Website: apple
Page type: newsletter-management
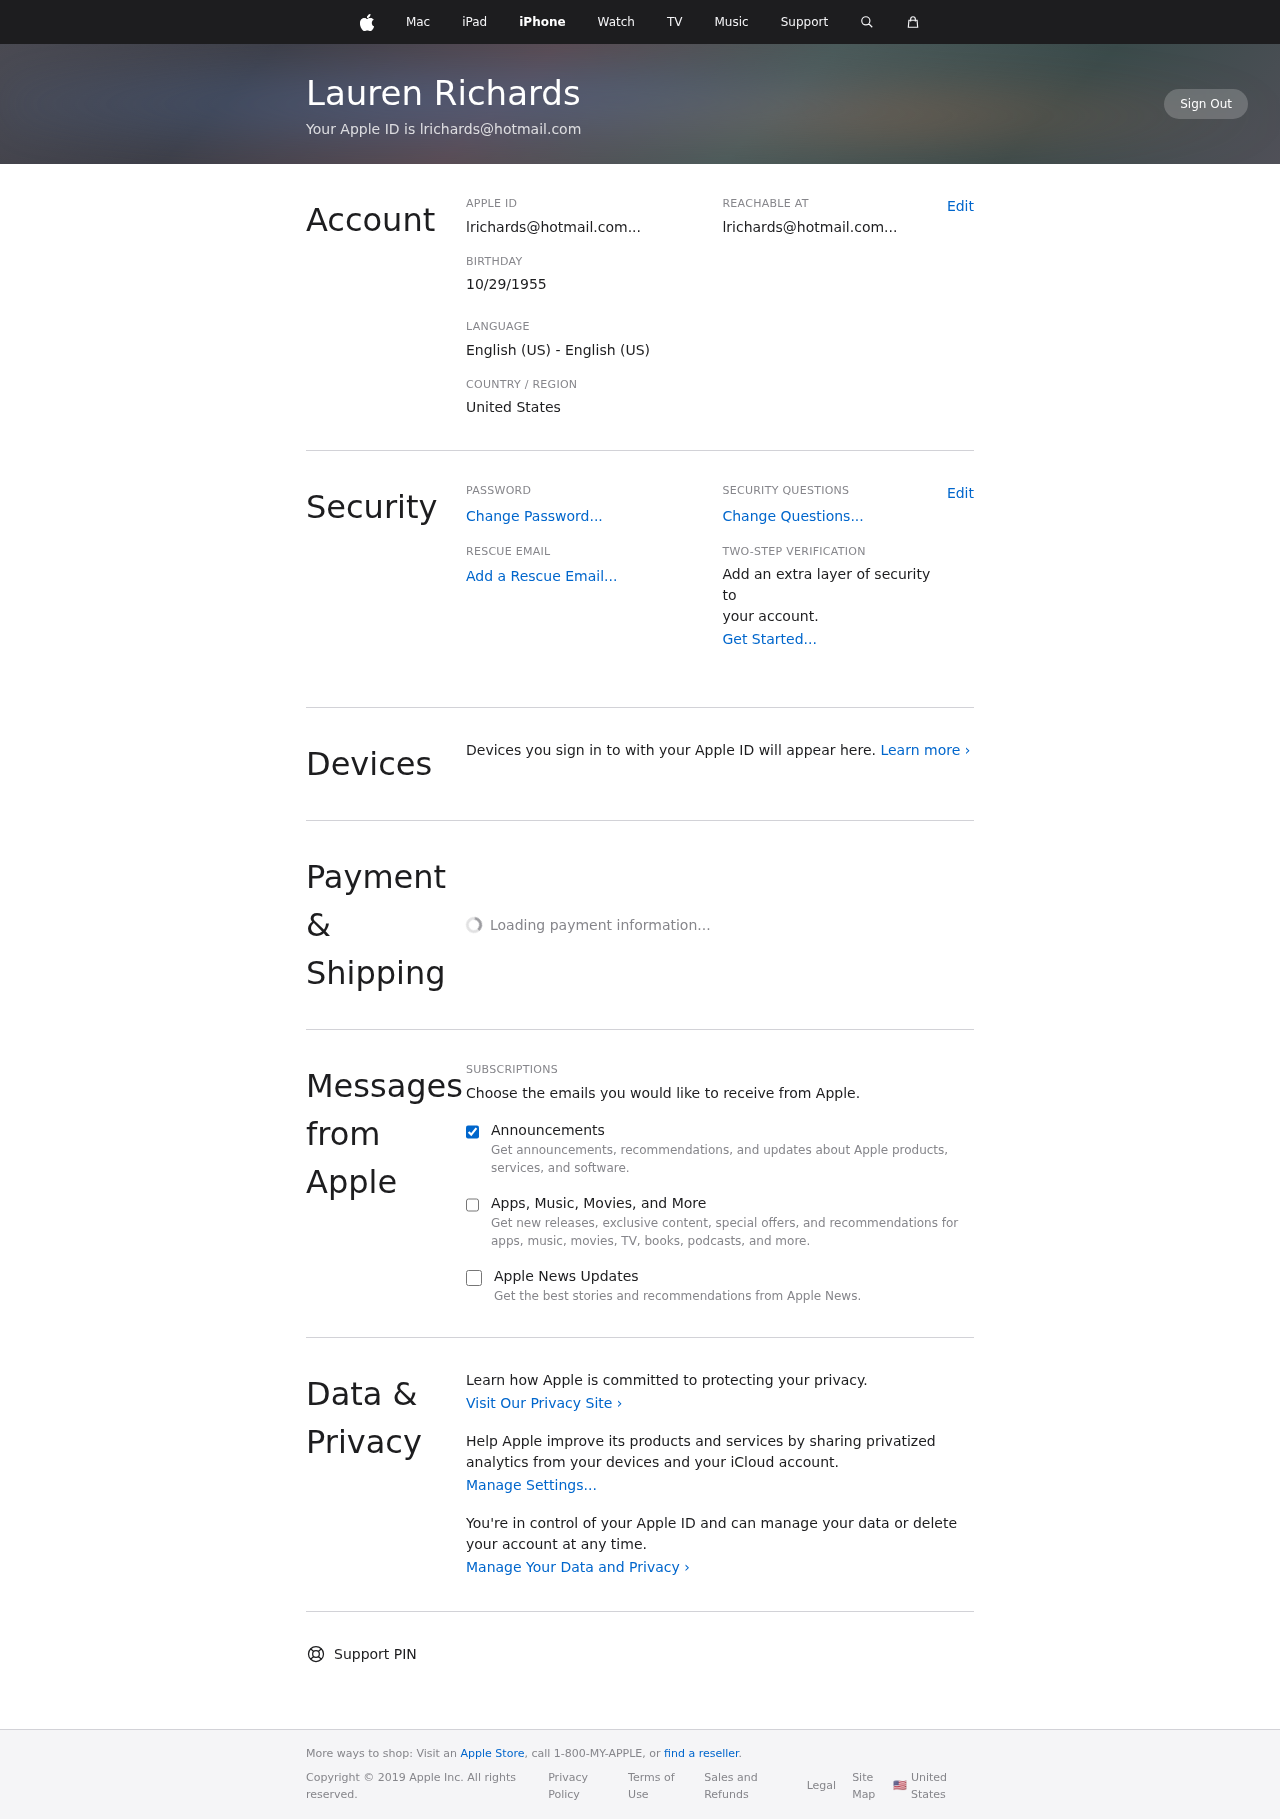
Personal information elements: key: PII_COUNTRY
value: United States
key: PII_DOB
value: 10/29/1955
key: PII_EMAIL
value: lrichards@hotmail.com
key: PII_EMAIL
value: lrichards@hotmail.com...
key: PII_FULLNAME
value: Lauren Richards
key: PII_EMAIL2
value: lrichards@hotmail.com...